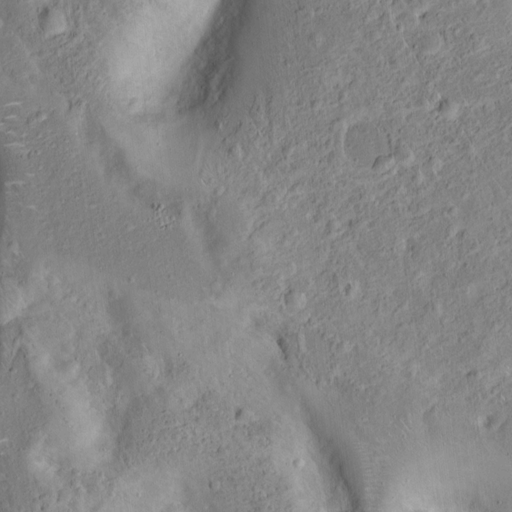
Objects detected: cone, cone, cone, cone, cone